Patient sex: F
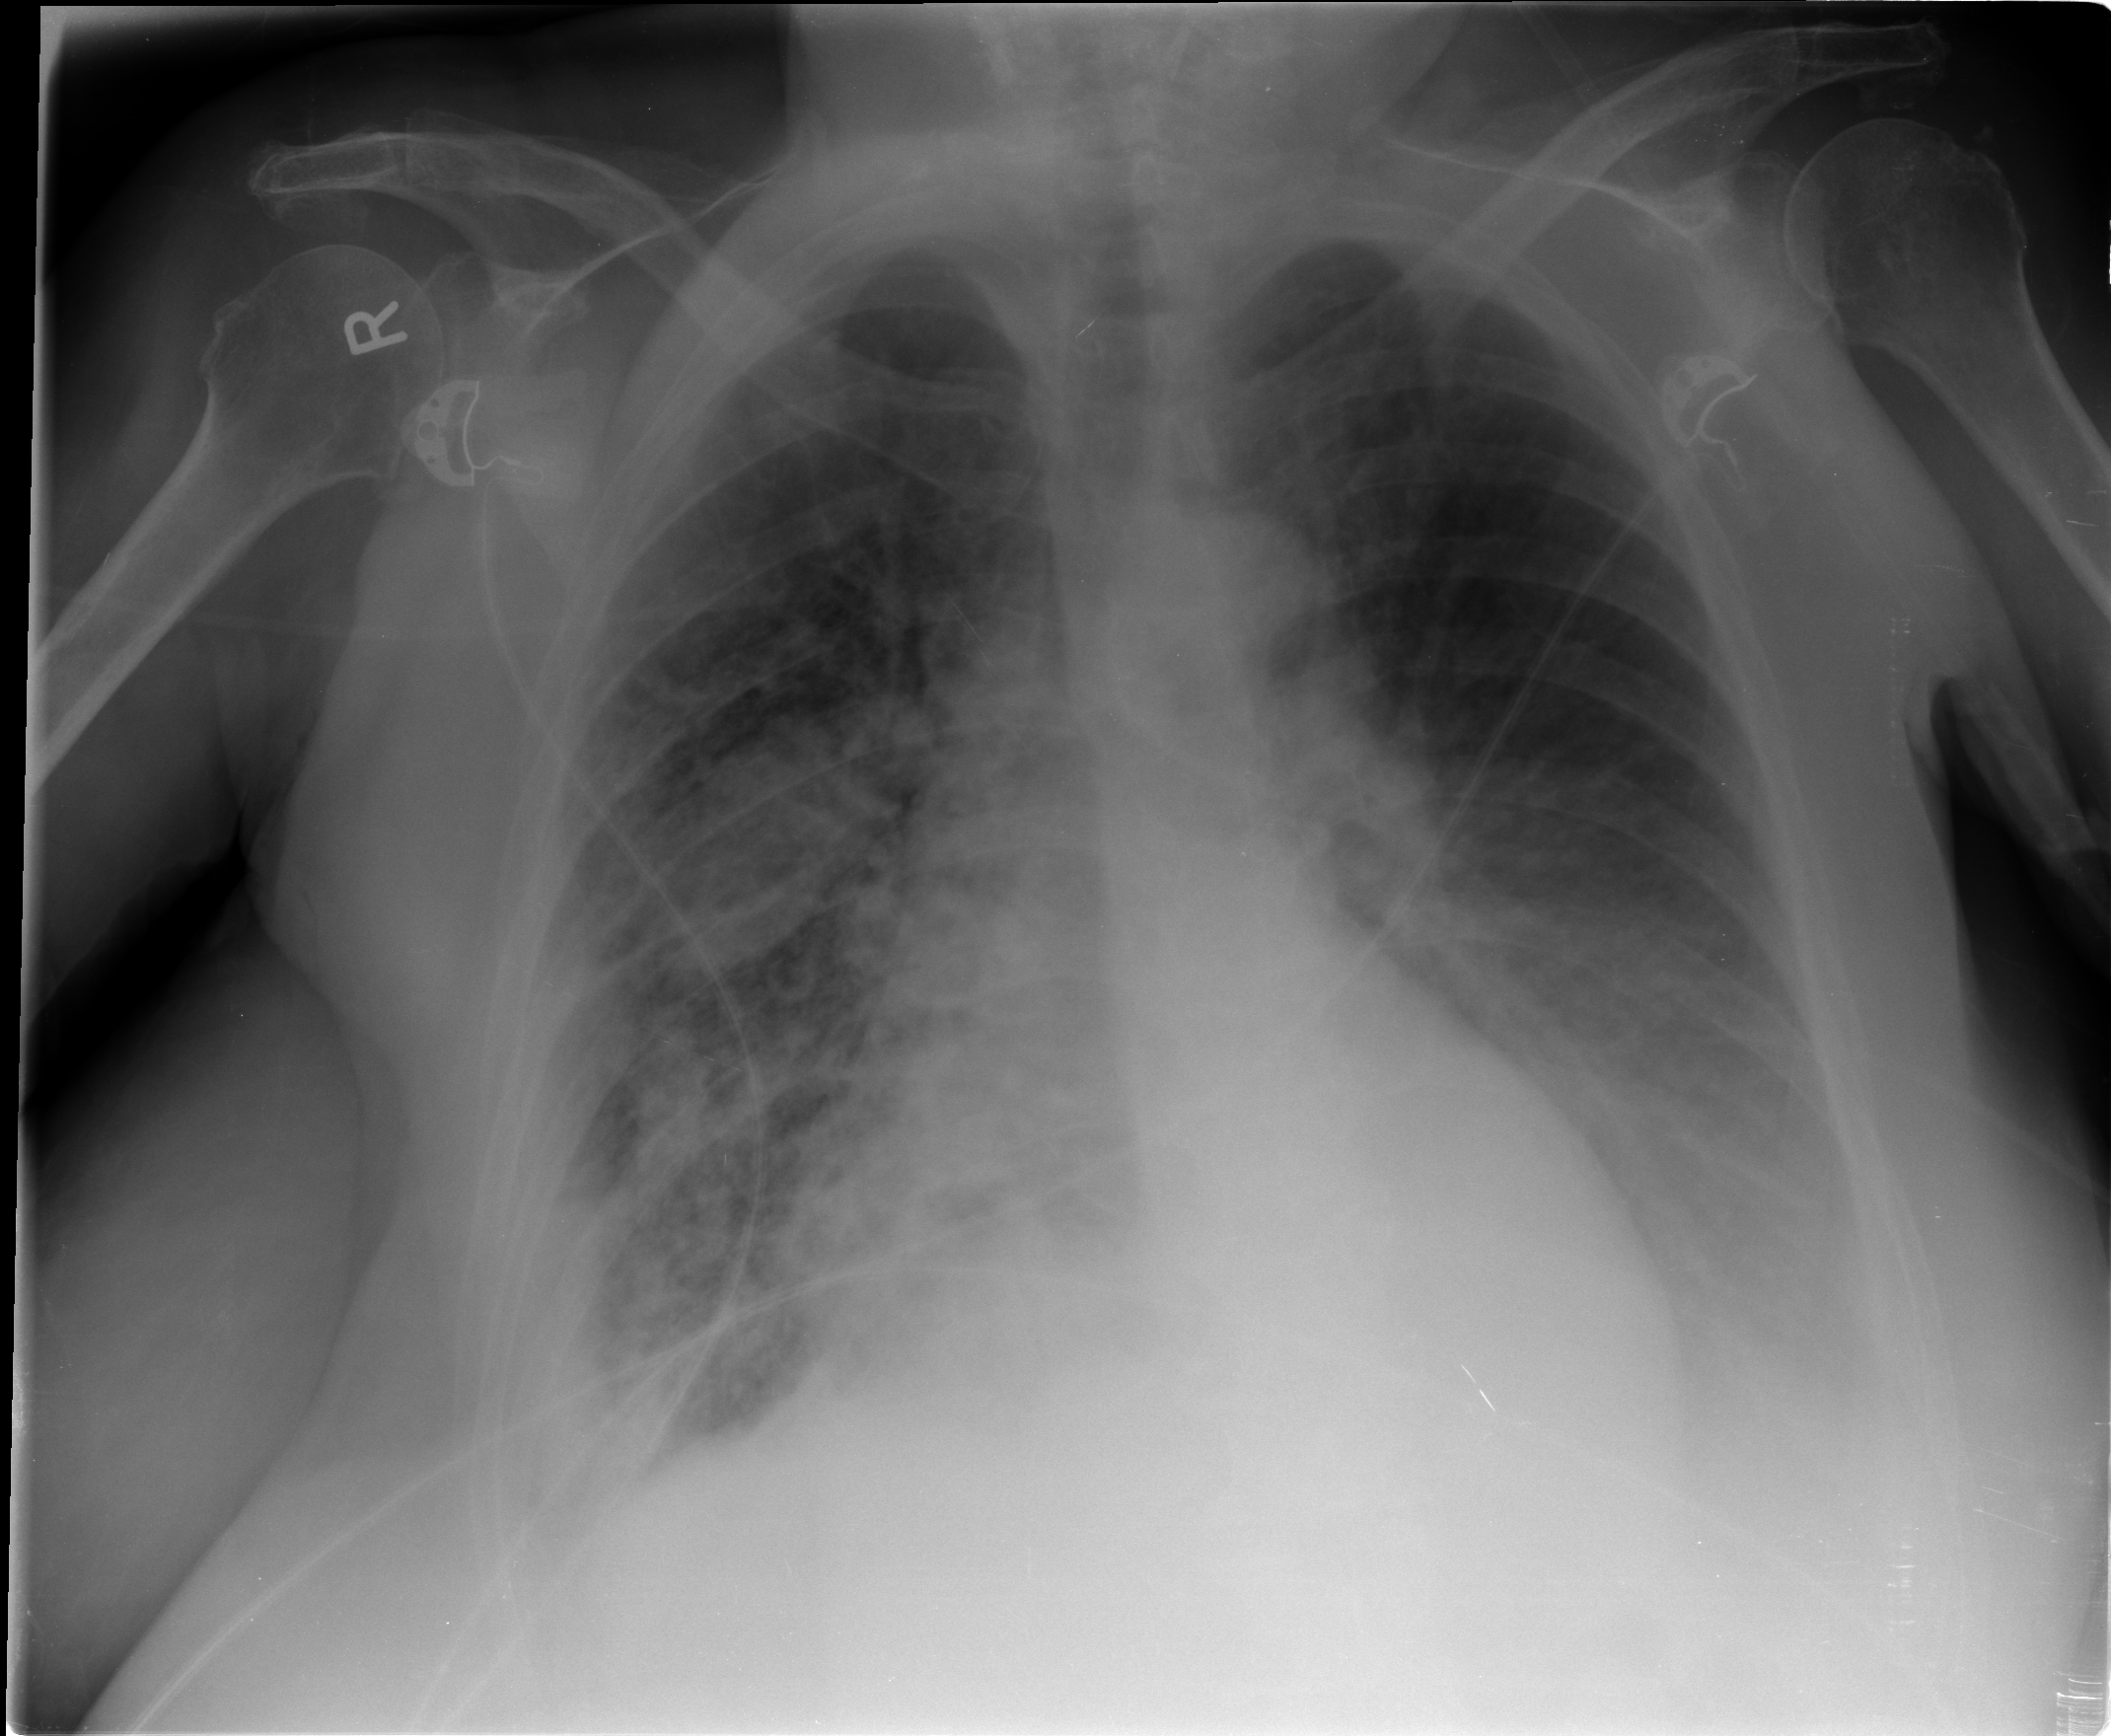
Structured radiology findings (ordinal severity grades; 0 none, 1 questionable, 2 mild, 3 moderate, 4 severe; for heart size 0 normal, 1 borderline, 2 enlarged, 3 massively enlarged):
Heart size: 2
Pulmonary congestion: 0
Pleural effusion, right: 2
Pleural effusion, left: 3
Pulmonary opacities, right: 3
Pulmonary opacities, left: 2
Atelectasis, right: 2
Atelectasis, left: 2